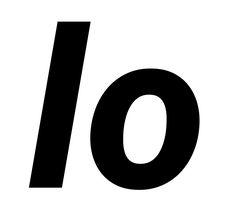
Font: Roboto-Italic_ExtraBold_Italic